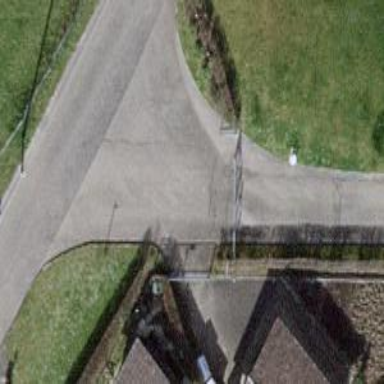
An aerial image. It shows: Gate.